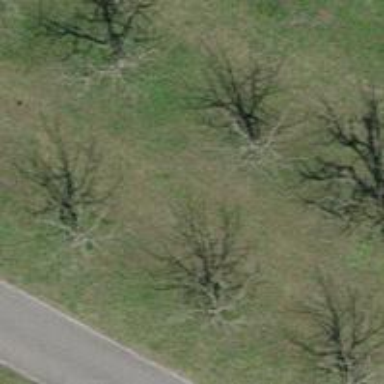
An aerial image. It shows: Urban tree adds touch of nature to the surroundings.